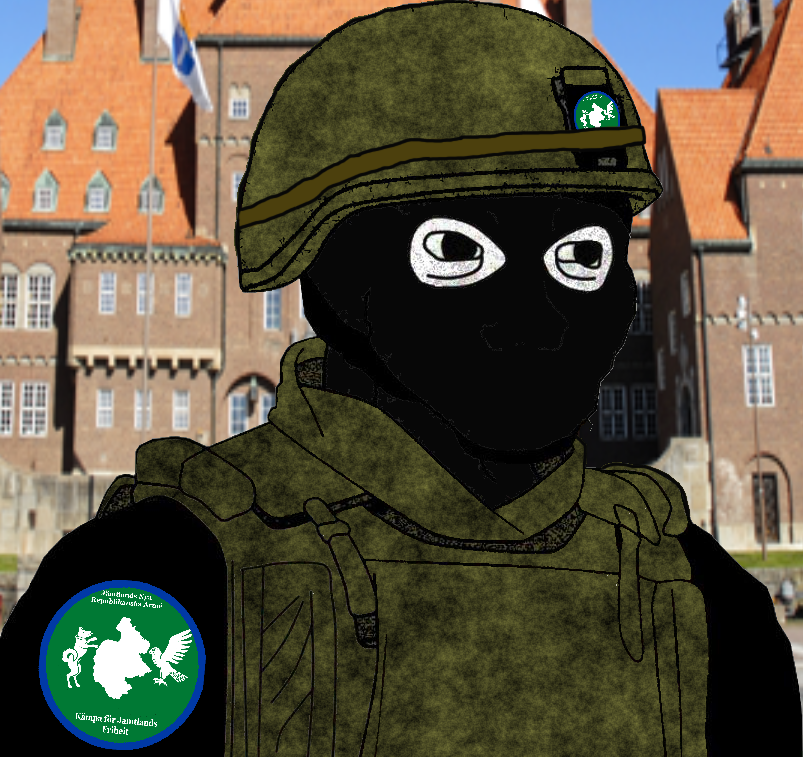
Label: 5_Wojak_with_Background